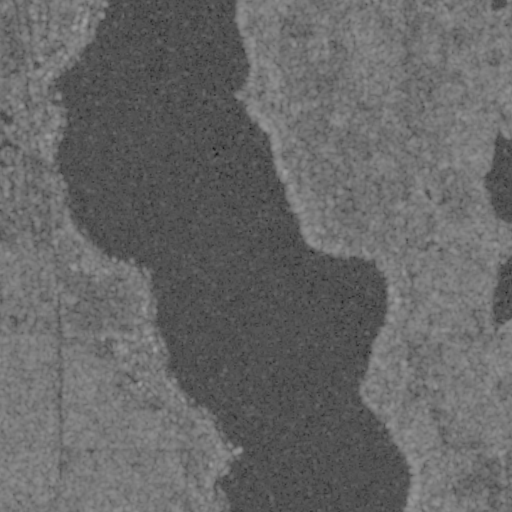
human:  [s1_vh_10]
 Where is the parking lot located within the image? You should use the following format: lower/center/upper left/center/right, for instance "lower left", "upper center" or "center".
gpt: The parking lot is located in the center left of the image.
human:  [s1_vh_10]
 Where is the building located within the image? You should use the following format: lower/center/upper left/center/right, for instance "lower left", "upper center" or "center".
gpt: The building is located in the center left of the image.
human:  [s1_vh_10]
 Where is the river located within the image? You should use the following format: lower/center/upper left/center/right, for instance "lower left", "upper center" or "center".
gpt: The river is located in the left of the image.
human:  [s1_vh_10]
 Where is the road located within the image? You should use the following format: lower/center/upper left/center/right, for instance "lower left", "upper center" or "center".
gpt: There is no road in the image.

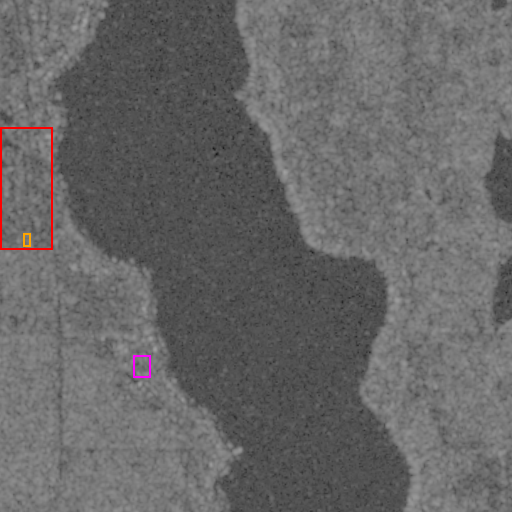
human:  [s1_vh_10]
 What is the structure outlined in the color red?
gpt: The structure outlined in red is a park.
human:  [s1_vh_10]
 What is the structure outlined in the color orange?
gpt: The structure outlined in orange is a parking lot.
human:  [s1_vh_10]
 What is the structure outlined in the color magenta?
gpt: The structure outlined in magenta is a building.
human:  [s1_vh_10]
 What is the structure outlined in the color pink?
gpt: There is no pink outline.